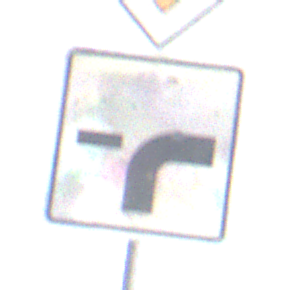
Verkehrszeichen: VerlaufVorfahrtsstrasse9
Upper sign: Vorfahrtsstrasse
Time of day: MorningAfternoon
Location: Outdoor (Urban)
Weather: Clear
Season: NotSpecified
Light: Natural